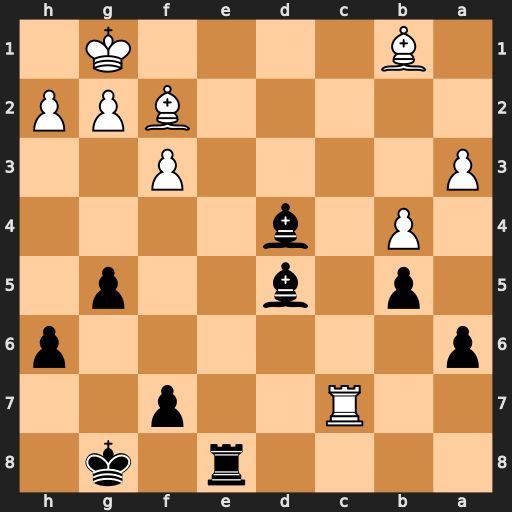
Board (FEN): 4r1k1/2R2p2/p6p/1p1b2p1/1P1b4/P4P2/5BPP/1B4K1
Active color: b
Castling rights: -
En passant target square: -
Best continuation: Re1#